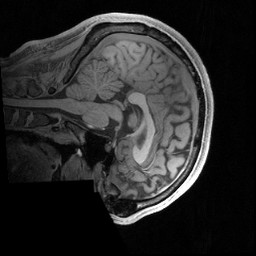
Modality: T1w
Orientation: sagittal
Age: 22
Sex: male
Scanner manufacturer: siemens
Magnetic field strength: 3 T
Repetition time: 2.4 s
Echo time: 0.00224 s